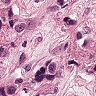
Metastatic tissue present: yes